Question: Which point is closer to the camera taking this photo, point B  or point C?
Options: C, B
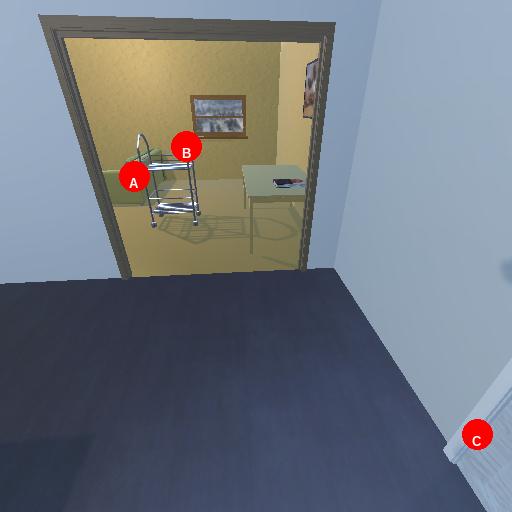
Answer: C